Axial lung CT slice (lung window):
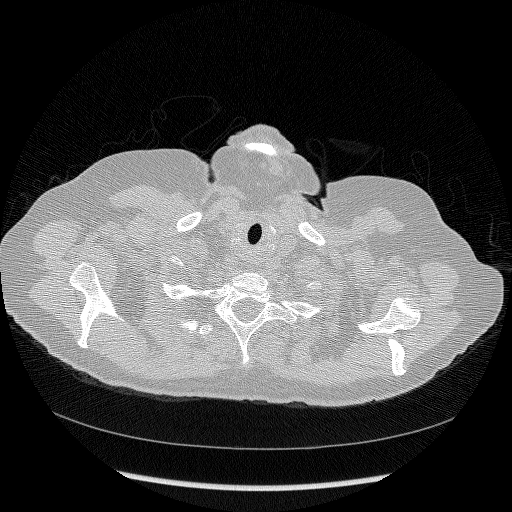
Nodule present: no